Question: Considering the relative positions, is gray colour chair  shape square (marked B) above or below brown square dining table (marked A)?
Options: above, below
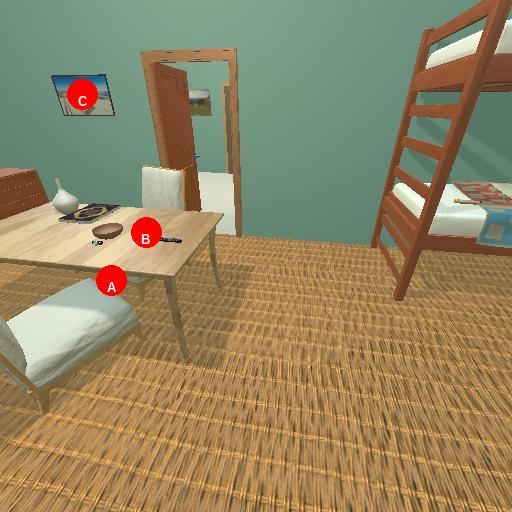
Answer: above